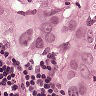
Metastatic tissue present: yes